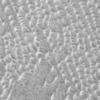
Label: not_dusty